Question: I have a table called users and inside that "name".
If I 'print_r($row['name'])', it only prints the first name in the cell. How come?
Phpmyadmin:
>
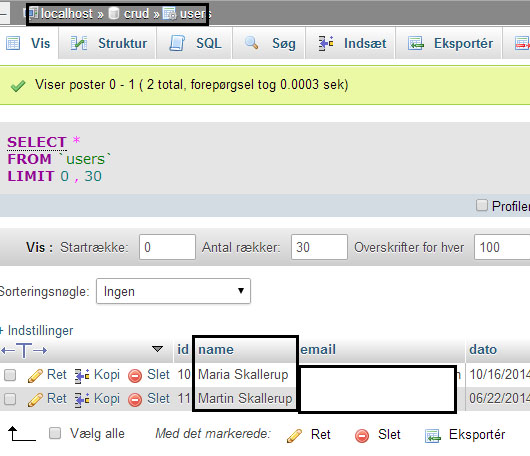
Answer: By default, only the first result is placed inside the '$row' variable. To see all of them, you'll have to loop through the results like:
'''
while($row = mysqli_fetch_array($result)) {
// Do something with $row['name'] here
}
'''
Of course, the function used to get a row from a result and the '$result' variable depends on your implementation.